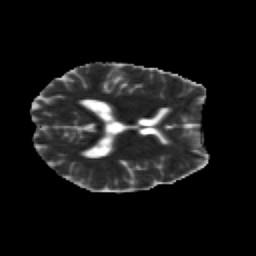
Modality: MD
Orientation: axial
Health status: healthy
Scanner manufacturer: siemens
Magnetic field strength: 3 T
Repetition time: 12 s
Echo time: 0.092 s